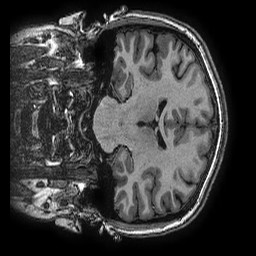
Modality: T1w
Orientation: coronal
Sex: female
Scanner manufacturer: ge
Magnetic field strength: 3 T
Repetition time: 0.0077 s
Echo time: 0.003436 s